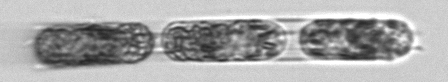
Label: Hemiaulus